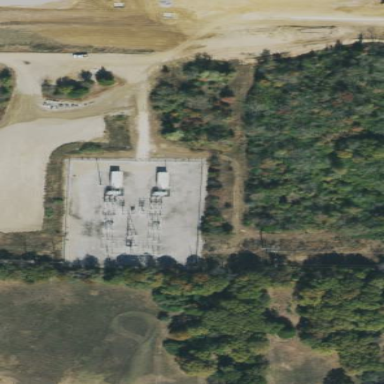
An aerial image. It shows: Power substation.